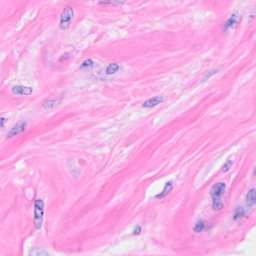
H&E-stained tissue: Breast